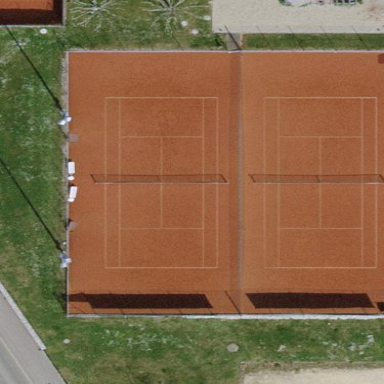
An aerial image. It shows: Tennis court on pitch designated for leisure land.